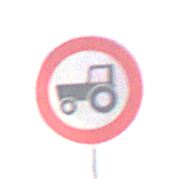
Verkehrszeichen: VerbotKraftfahrzeugeZuegeNichtSchneller25
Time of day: SunriseSunset
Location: Outdoor (Nature)
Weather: PartlyCloudy
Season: NotSpecified
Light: Natural